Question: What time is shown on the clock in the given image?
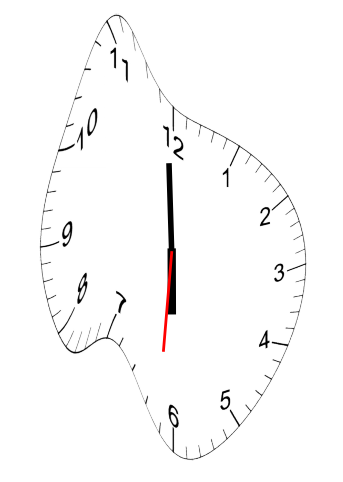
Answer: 05:59:31